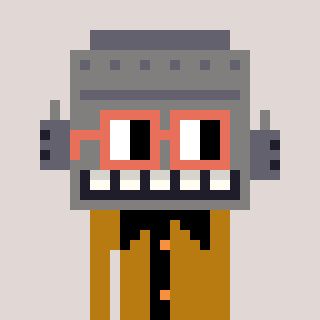
a pixel art character with square orange glasses, a robot-shaped head and a gold-colored body on a warm background